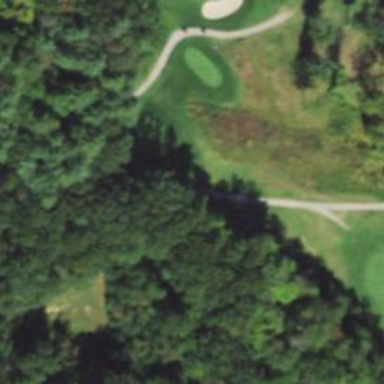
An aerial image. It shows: Service road used as golf cart path.